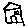
Label: house